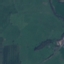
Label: Pasture